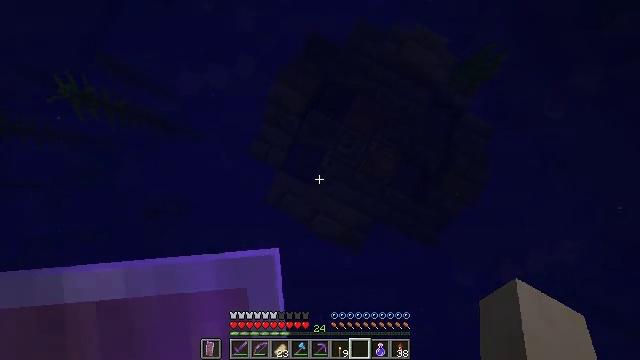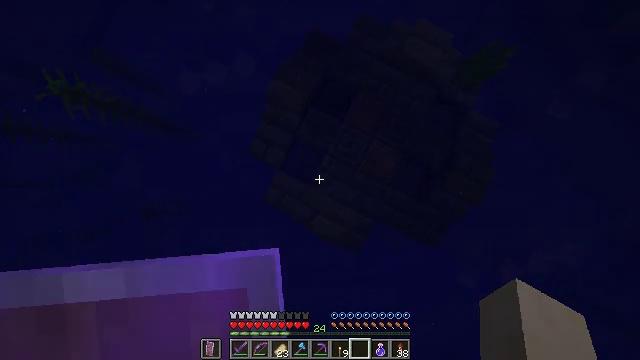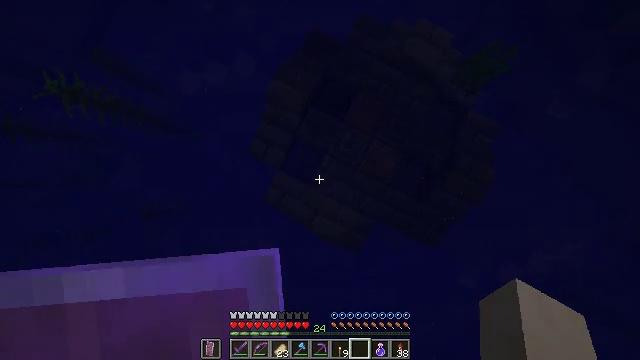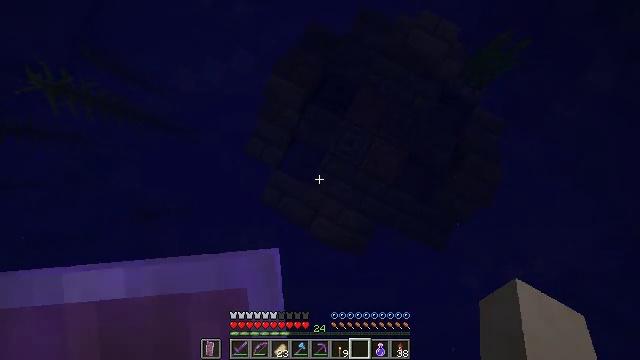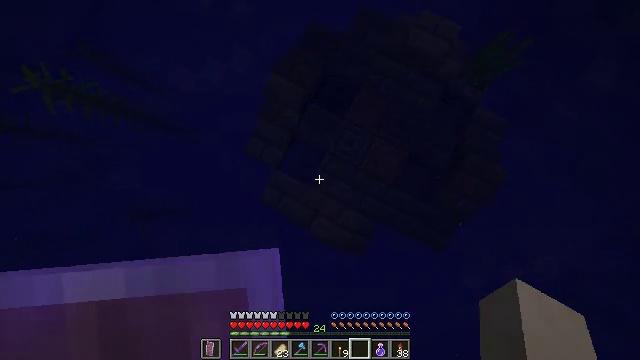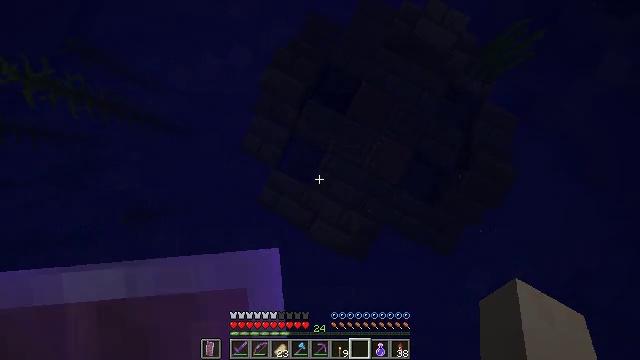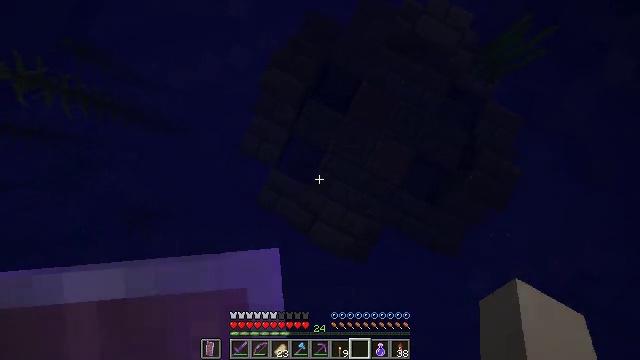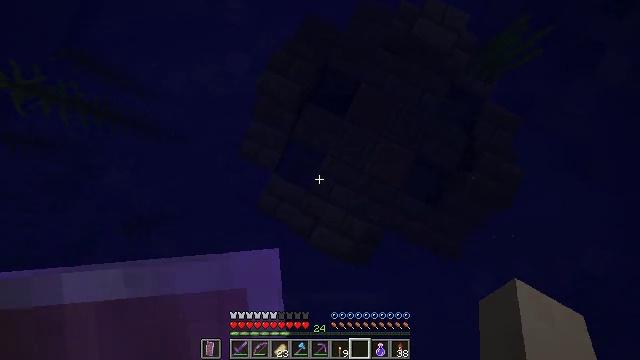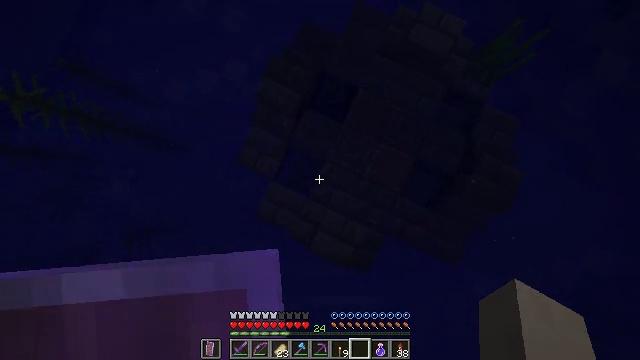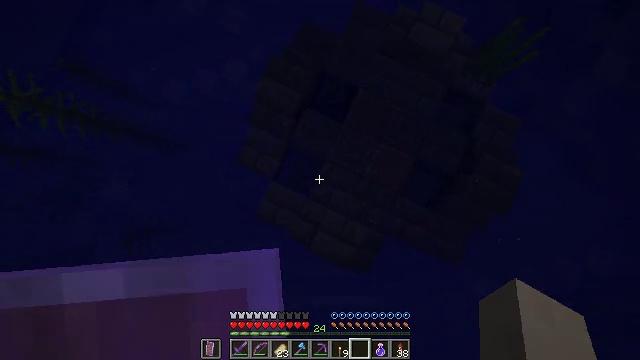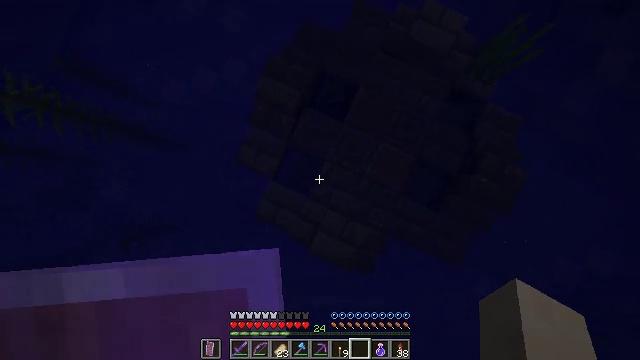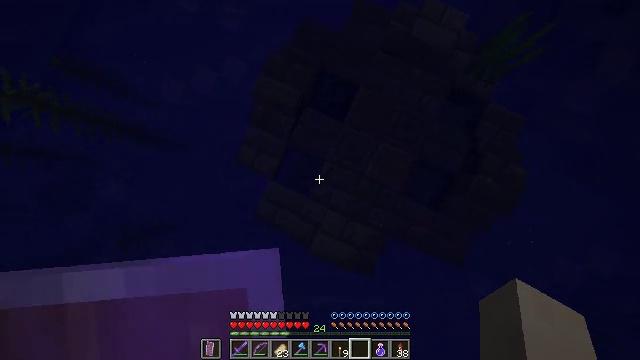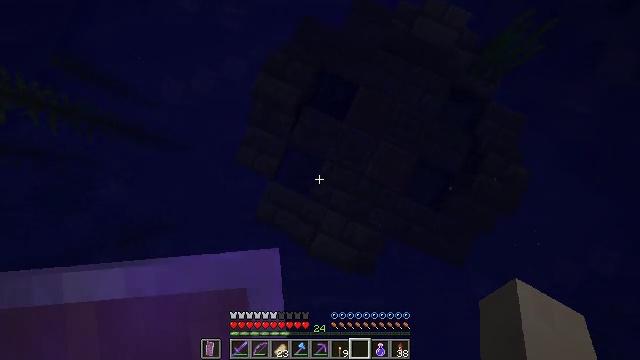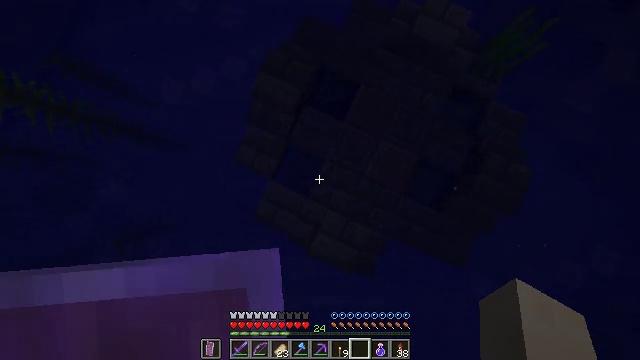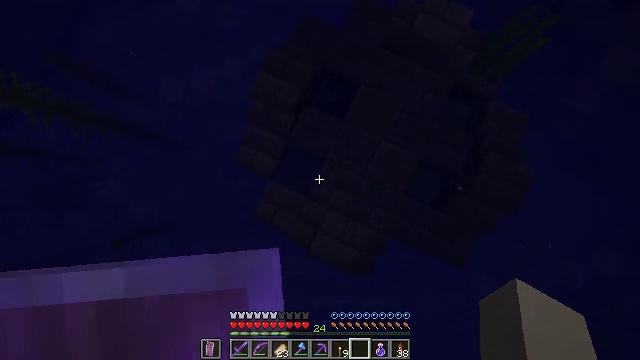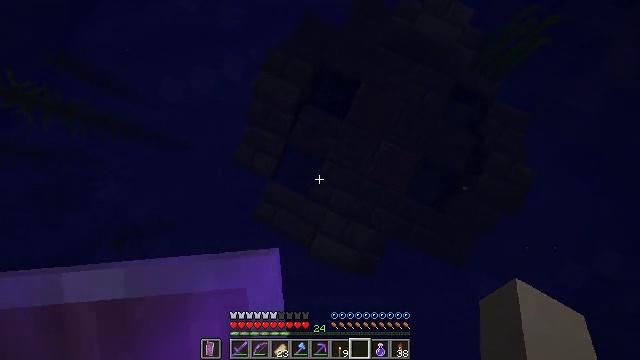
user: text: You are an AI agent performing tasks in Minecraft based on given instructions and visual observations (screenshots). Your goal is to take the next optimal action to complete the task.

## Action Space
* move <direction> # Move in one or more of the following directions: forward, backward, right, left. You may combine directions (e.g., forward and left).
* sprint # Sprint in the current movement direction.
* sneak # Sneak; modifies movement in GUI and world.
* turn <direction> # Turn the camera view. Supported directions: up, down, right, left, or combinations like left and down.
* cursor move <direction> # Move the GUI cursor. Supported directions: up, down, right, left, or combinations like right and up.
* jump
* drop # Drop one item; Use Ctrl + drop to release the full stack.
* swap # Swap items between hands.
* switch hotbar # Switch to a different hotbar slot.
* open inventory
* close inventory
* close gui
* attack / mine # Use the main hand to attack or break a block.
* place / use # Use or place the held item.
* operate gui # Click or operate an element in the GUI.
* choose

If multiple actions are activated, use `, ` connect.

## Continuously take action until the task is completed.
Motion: motion action
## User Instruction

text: Break the chiseled stone bricks for materials.
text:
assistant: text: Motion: sneak
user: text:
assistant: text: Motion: sneak
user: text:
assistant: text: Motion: sneak
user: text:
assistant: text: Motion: sneak
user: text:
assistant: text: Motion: sneak
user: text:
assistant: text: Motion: no_op
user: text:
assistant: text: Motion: turn right
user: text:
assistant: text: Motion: turn right and up
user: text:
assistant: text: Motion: no_op
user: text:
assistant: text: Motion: no_op
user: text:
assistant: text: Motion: no_op
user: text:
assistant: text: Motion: sprint
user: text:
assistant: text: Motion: sprint
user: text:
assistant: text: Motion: sprint
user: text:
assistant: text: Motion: sprint
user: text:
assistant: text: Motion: sprint
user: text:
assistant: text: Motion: sprint
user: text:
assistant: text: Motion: sprint
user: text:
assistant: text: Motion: sprint
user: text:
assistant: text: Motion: sprint, turn right and up
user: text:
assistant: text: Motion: turn right and up
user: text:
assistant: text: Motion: sprint
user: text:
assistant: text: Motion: sprint
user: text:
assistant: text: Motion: sprint
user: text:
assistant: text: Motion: sprint
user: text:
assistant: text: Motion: sprint
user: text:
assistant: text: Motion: sprint
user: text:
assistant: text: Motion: sprint, turn right
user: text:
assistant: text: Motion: sprint, turn right
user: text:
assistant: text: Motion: sprint